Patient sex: M
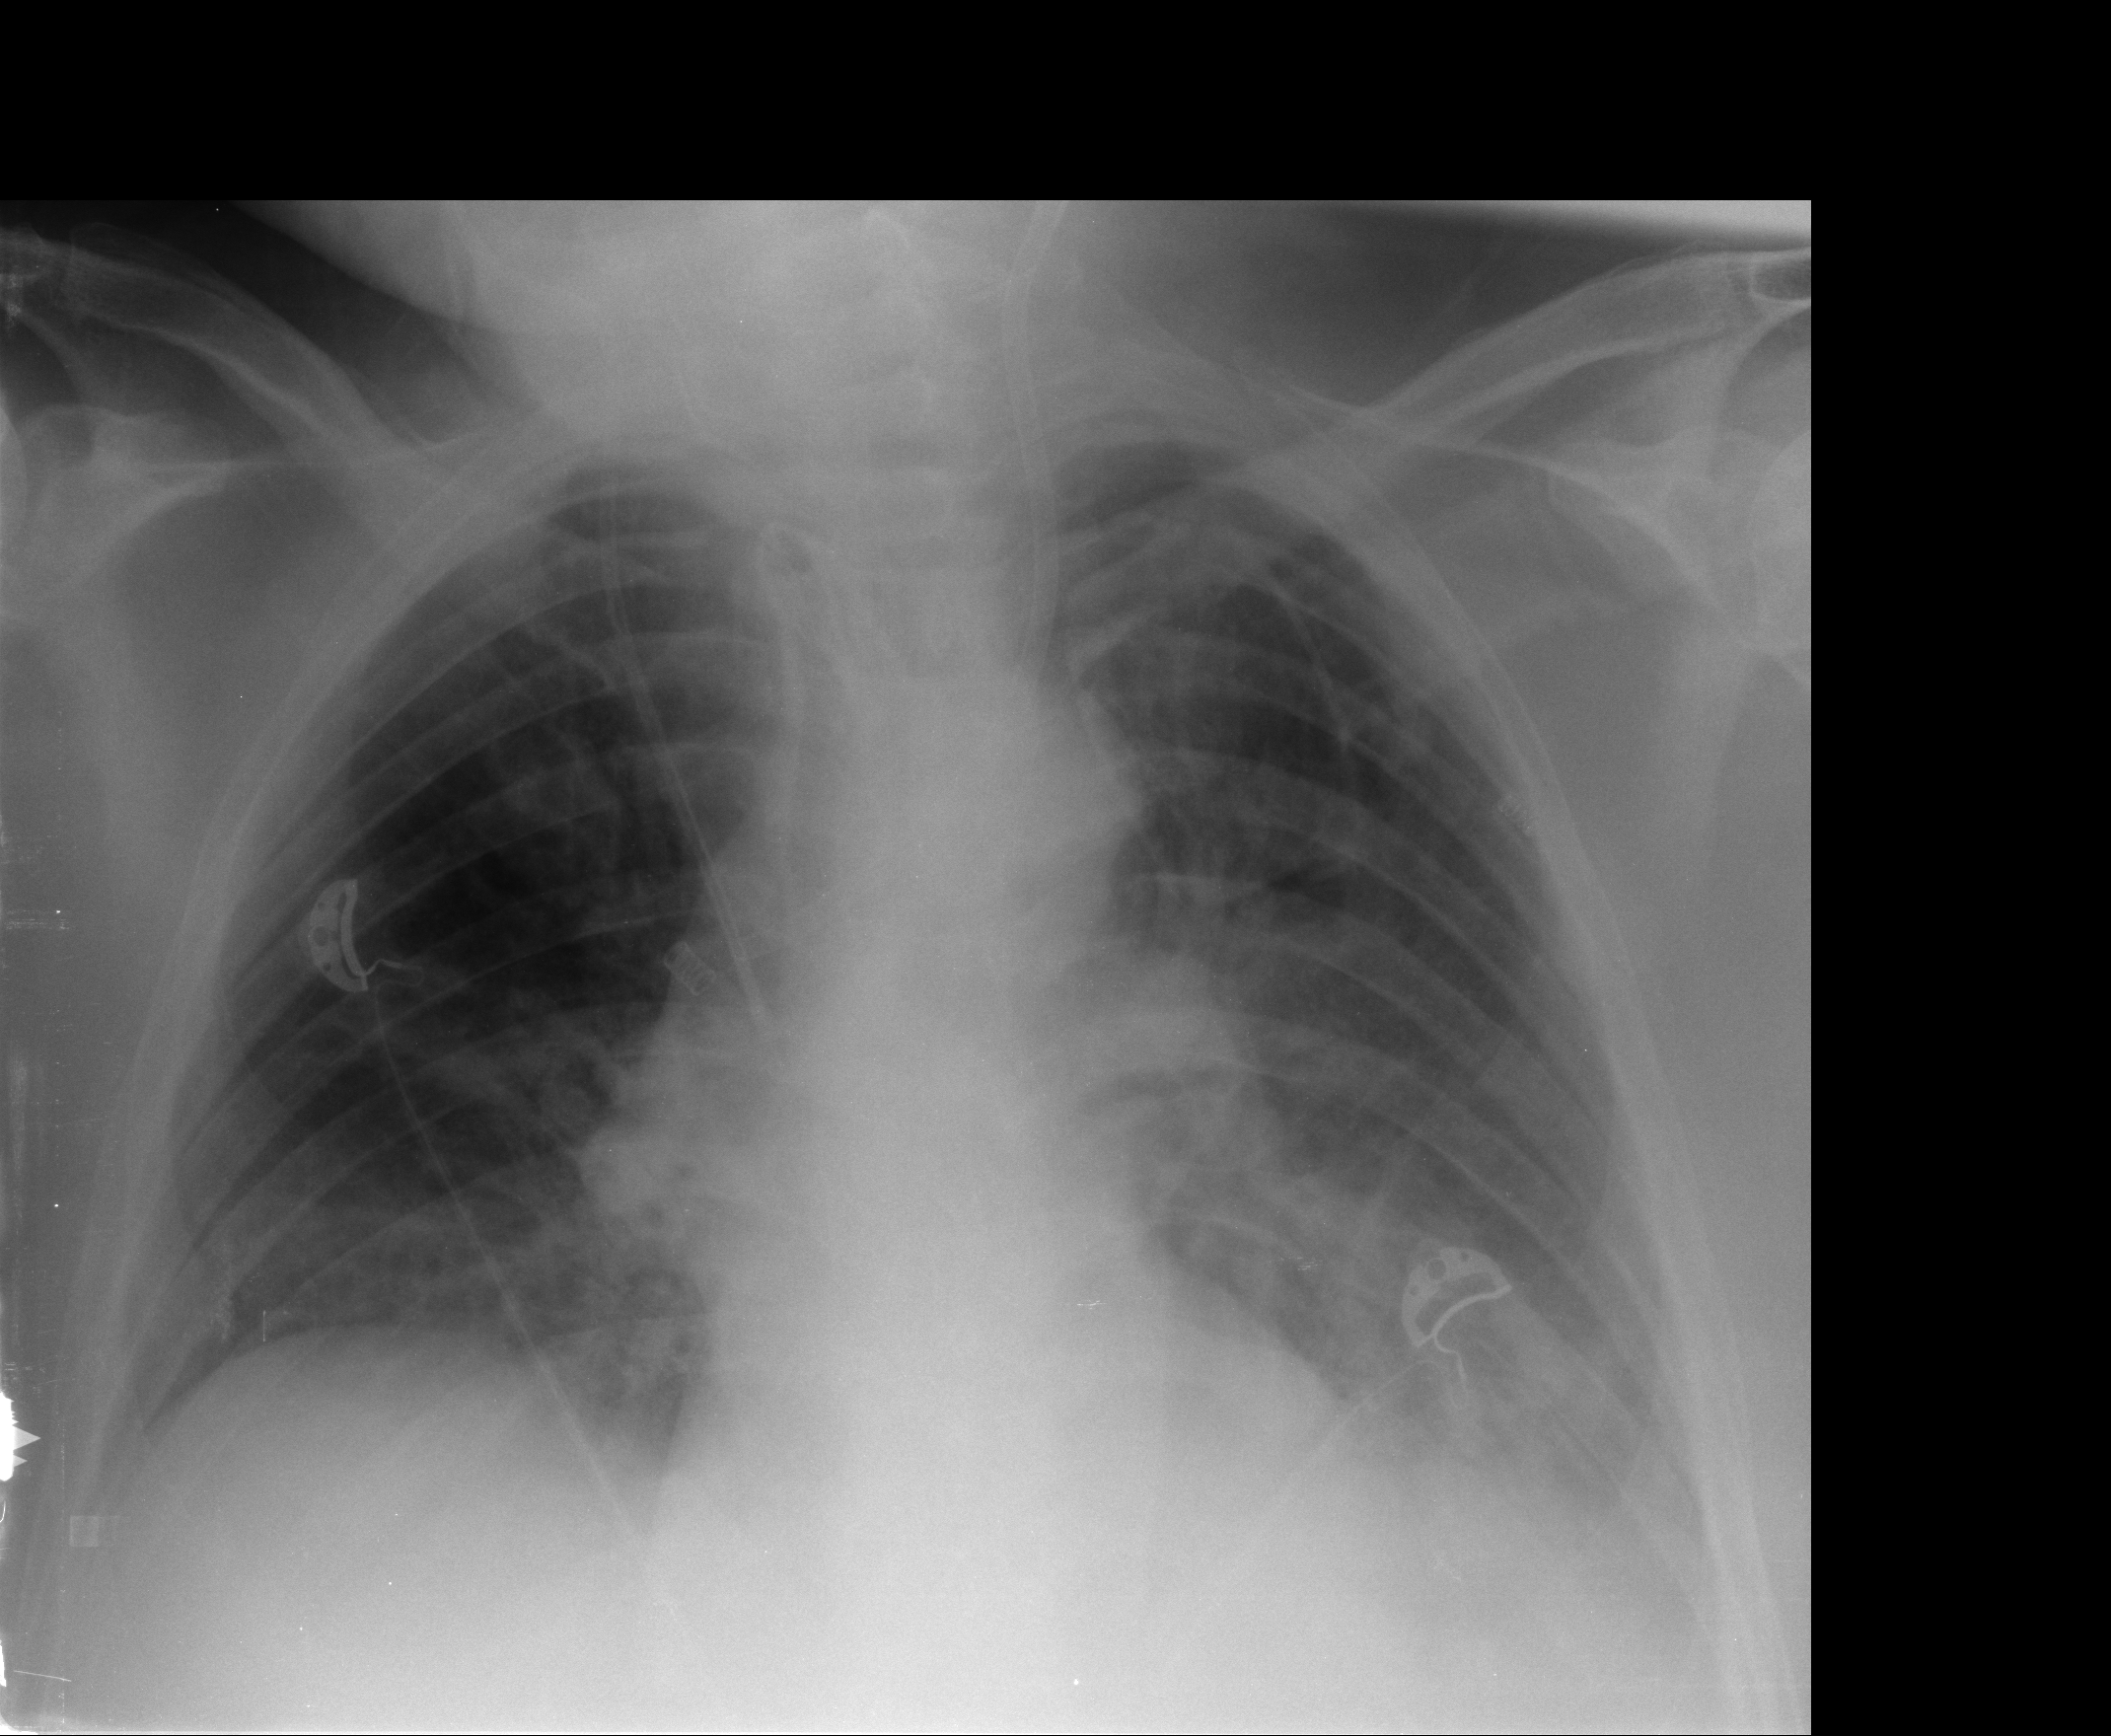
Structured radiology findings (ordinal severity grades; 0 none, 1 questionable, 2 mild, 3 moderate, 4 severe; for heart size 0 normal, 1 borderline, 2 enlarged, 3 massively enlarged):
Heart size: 1
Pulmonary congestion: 0
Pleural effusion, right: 1
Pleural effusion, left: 2
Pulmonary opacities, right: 2
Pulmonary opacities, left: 3
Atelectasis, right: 2
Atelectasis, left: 2